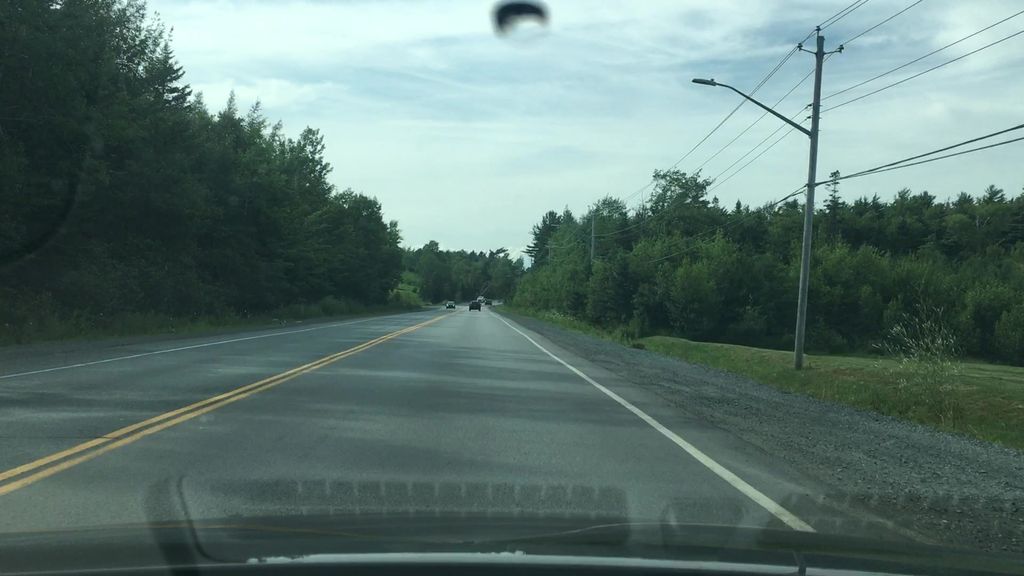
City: halifax